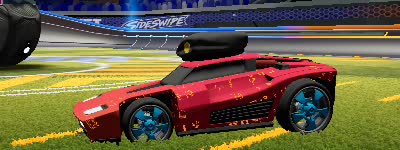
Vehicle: breakout